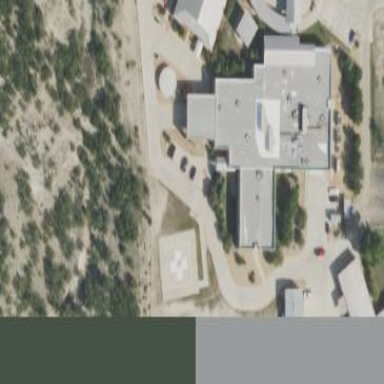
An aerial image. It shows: Hospital building.